七年级 · 度量几何学
如图, 直线 $a / / b$, 若 $\angle 1=60^{\circ}$, 则 $\angle 2=$ $\qquad$度.

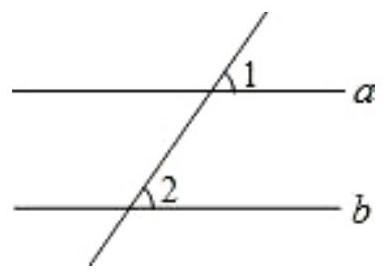
答案: 【答案】 60

【解析】解: $\because a / / b$,

$\therefore \angle 2=\angle 1$,

$\because \angle 1=60^{\circ}$,

$\therefore \angle 2=60^{\circ}$.

故答案为 60 .

根据两直线平行, 同位角相等即可求解.

本题考查了平行线的性质, 掌握两直线平行, 同位角相等是解题的关键.